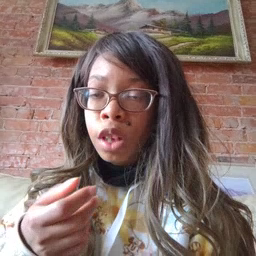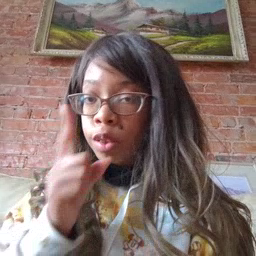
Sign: mouse